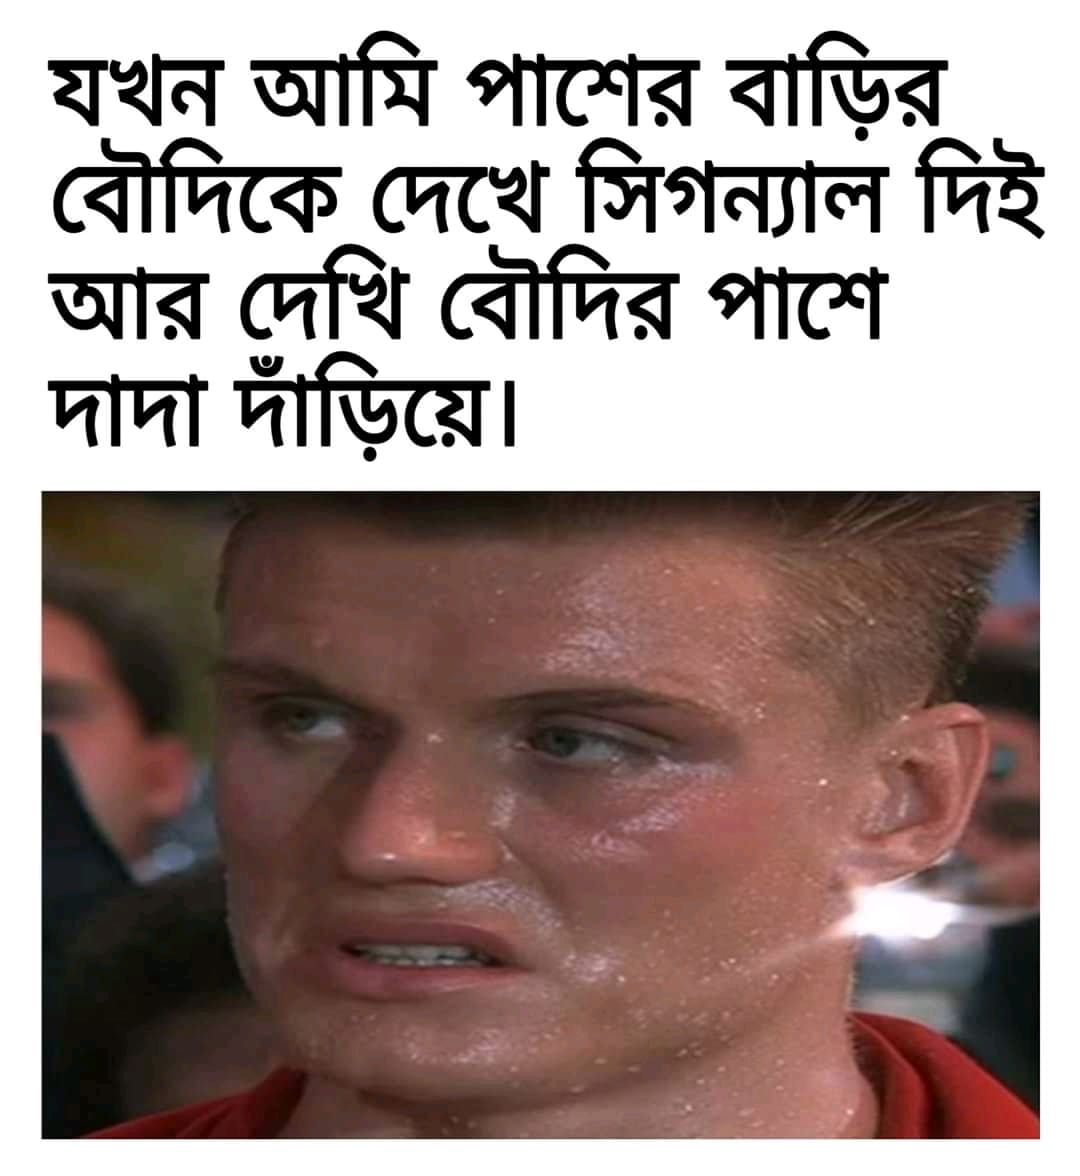
Caption: যখন আমি পাশের বাড়ির বৌদিকে দেখে সিগন্যাল দিই আর দেখি বৌদির পাশে দাদা দাঁড়িয়ে ।
Label: non-hate